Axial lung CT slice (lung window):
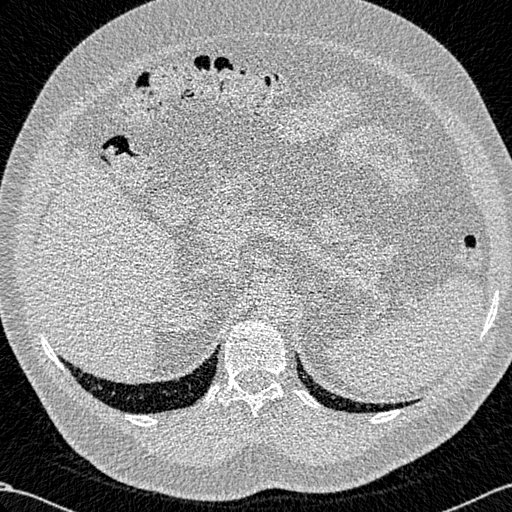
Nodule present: no